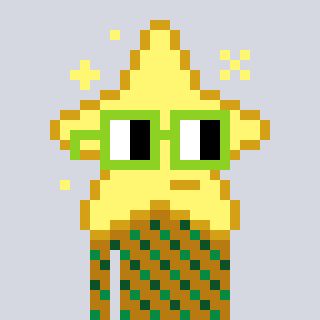
a pixel art character with square light green glasses, a star-shaped head and a gold-colored body on a cool background